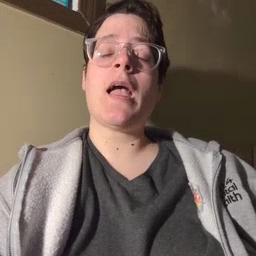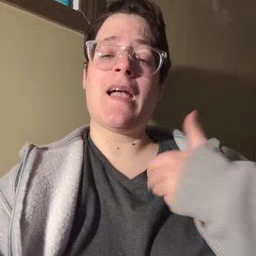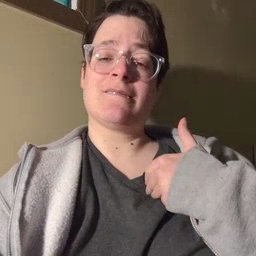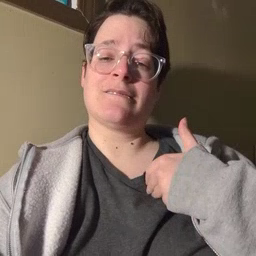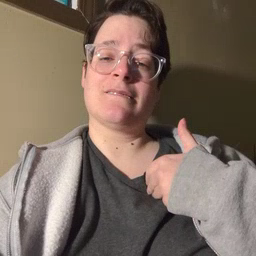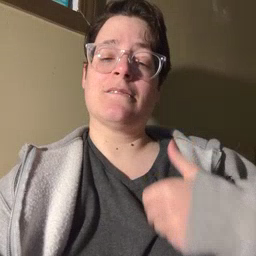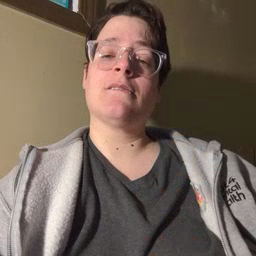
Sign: have